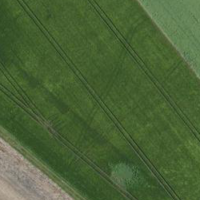
EUNIS habitat code: 52
Species observed at this site:
Ardea alba
Branta ruficollis
Anser anser
Grus grus